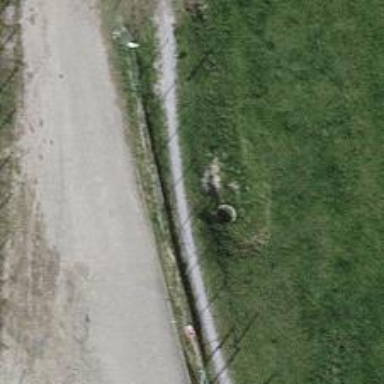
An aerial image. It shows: Compacted path road.